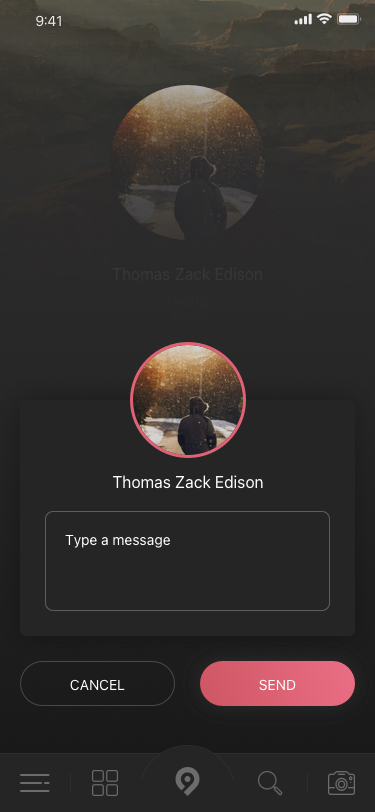
Text in this UI design:
Thomas Zack Edison
Madrid, Spain
Thomas Zack Edison
Type a message
SEND
CANCEL